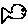
Label: fish